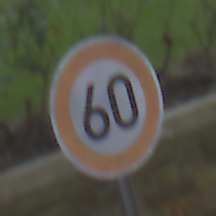
Verkehrszeichen: Geschwindigkeit60
Umgebung: Outdoor, Urban
Tageszeit: Midday
Wetter: Overcast
Licht: Natural
Jahreszeit: NotSpecified
Kontrast: LowContrast